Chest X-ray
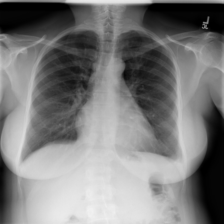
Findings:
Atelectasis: negative
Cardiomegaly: negative
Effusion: negative
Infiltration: negative
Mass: negative
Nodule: negative
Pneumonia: negative
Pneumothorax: negative
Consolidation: negative
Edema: negative
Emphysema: negative
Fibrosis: negative
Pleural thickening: negative
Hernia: negative